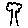
Label: tree